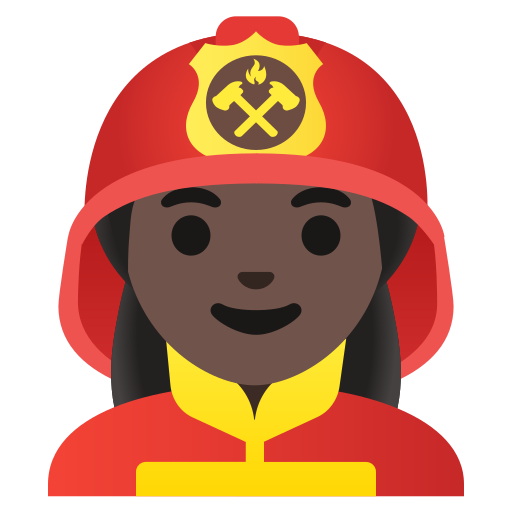
Emoji: 👩🏿‍🚒